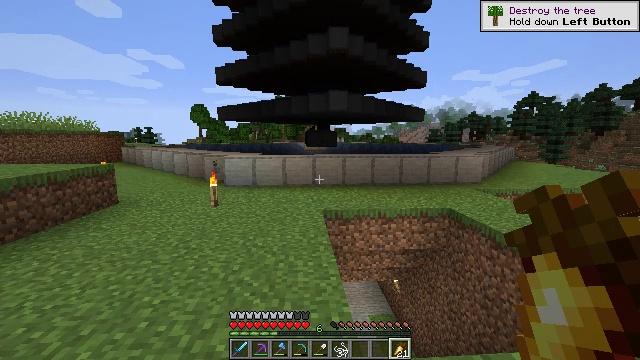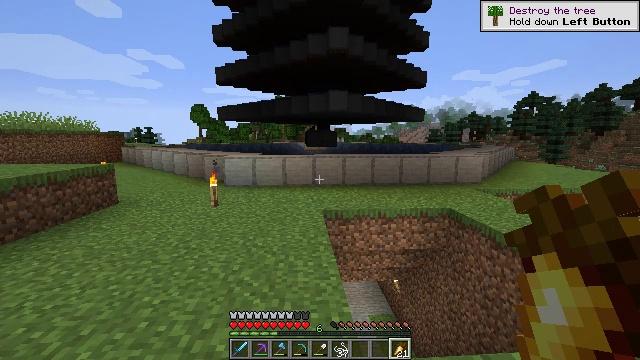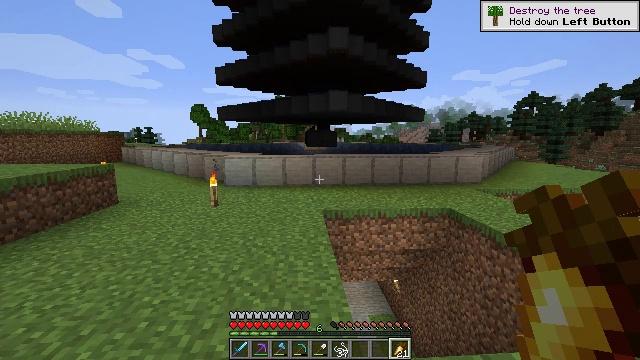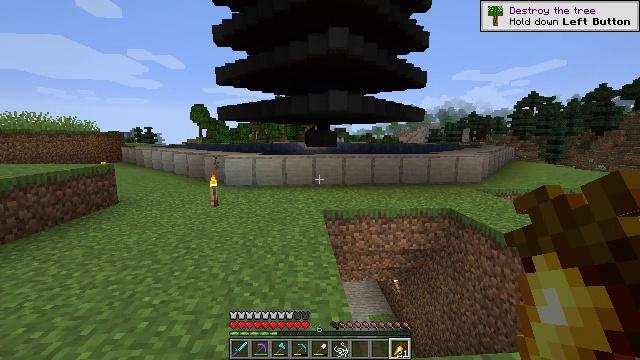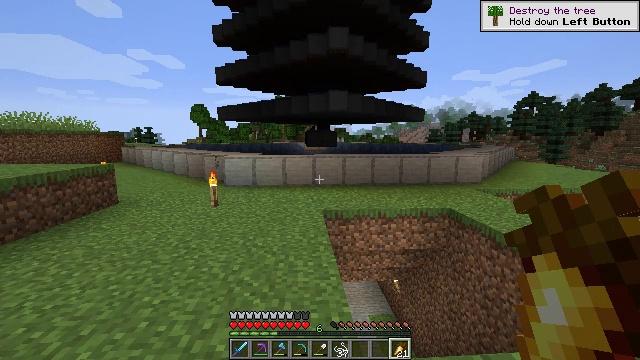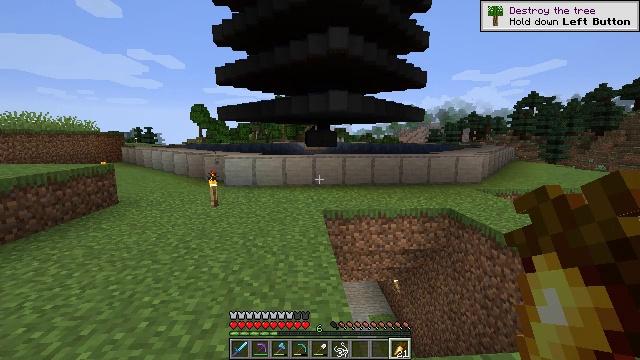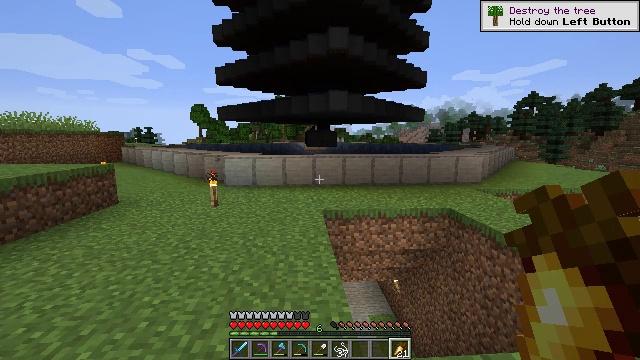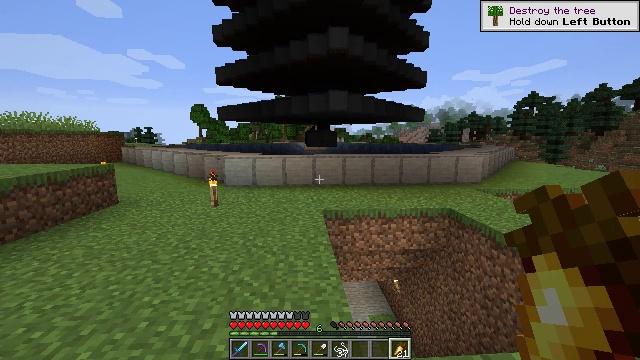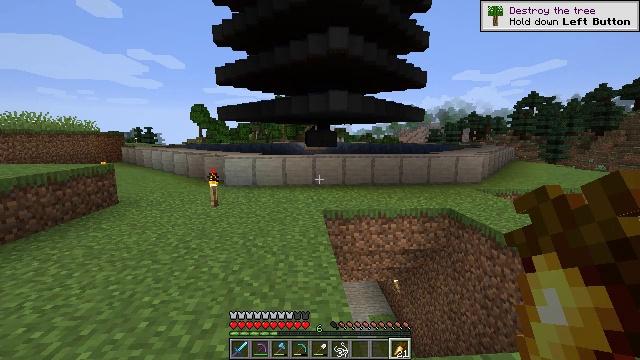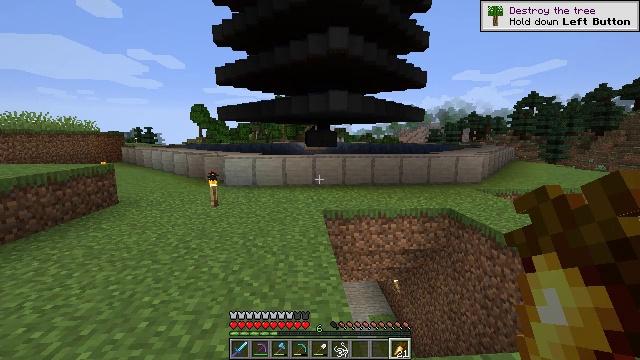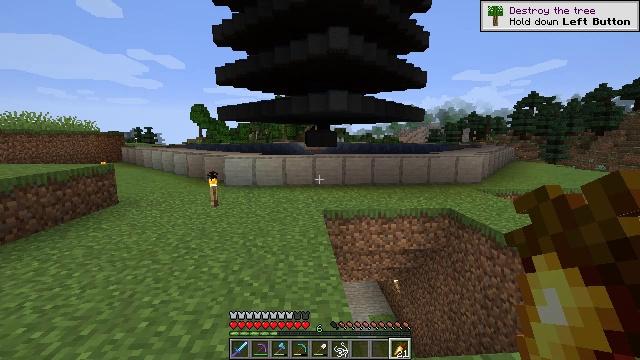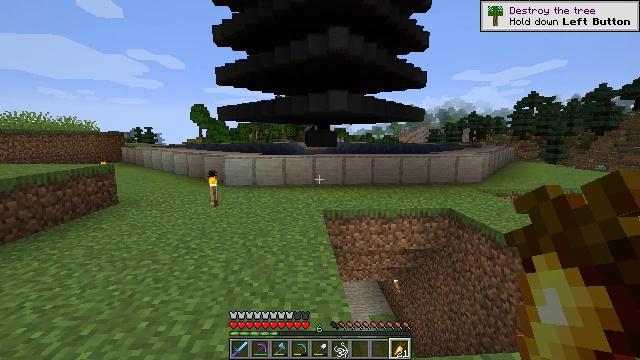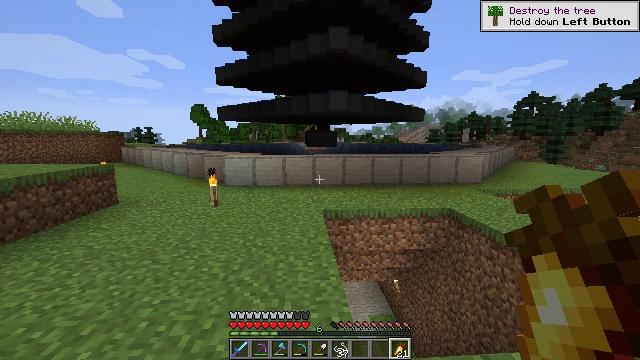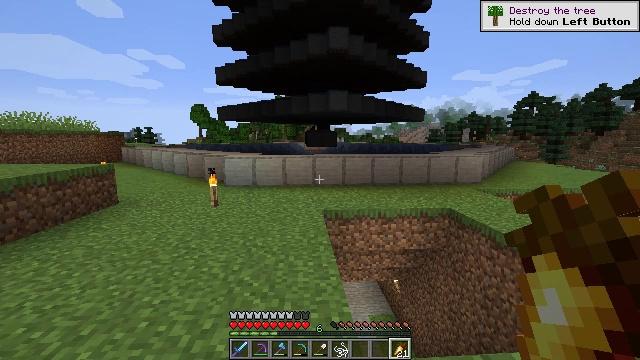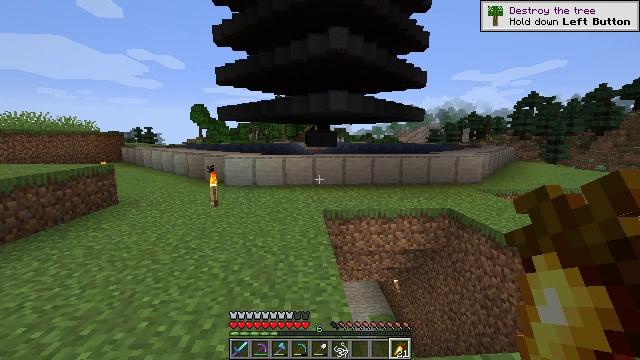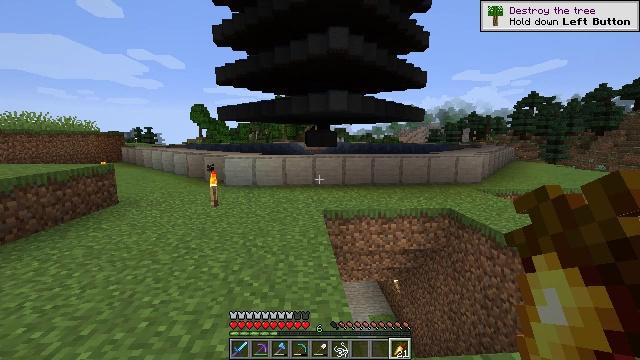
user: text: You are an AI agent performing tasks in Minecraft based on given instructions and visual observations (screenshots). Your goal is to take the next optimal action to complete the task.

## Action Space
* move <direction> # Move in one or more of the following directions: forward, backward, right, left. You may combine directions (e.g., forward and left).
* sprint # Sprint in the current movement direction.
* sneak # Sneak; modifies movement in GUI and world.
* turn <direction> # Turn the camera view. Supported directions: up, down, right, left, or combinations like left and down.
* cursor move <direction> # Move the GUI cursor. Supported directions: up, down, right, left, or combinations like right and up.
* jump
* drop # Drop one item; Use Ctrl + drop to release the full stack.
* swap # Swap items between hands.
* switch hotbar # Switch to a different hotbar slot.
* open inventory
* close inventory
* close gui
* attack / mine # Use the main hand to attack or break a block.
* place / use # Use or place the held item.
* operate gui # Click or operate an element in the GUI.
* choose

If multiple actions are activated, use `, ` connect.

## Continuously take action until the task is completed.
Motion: motion action
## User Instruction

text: Smelt stone into a smooth stone.
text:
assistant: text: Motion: no_op
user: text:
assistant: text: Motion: no_op
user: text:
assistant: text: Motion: no_op
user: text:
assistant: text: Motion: no_op
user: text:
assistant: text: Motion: no_op
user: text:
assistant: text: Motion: no_op
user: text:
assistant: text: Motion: no_op
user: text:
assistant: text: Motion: no_op
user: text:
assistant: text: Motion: no_op
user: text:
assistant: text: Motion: no_op
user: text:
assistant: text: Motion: no_op
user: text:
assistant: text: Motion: no_op
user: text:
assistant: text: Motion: no_op
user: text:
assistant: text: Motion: no_op
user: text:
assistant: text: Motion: no_op
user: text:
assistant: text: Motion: no_op
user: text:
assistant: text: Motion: no_op
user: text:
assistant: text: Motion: no_op
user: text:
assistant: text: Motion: no_op
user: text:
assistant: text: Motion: no_op
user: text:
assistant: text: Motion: no_op
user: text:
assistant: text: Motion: no_op
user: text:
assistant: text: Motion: no_op
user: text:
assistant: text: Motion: no_op
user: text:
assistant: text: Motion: no_op
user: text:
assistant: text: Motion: no_op
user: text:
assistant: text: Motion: no_op
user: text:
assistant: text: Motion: no_op
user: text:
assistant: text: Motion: no_op
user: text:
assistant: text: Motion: no_op